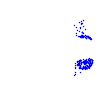
Particle: kaon